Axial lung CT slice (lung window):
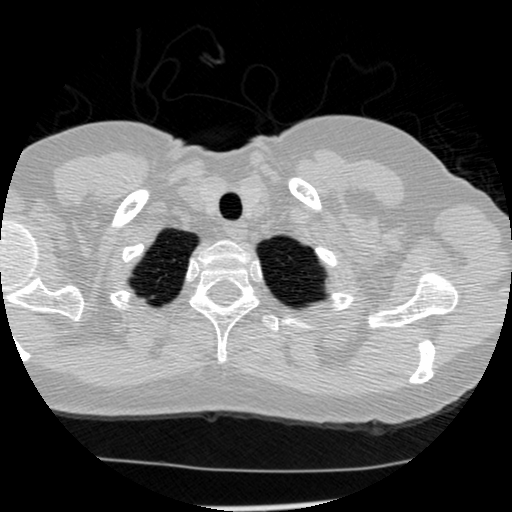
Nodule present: no